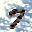
Label: 7